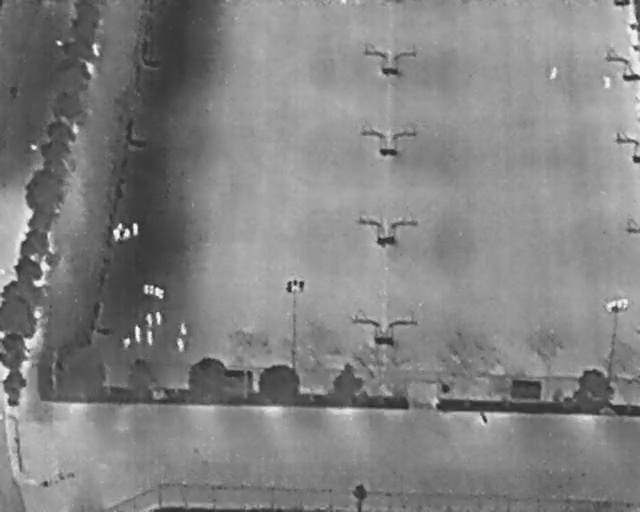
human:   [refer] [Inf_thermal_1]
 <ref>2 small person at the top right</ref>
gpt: <box>[[93, 15, 95, 16, 2], [85, 13, 87, 14, 2]]</box>